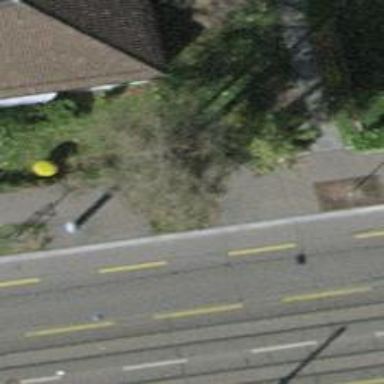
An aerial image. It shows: Avenue lined with trees.